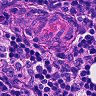
Metastatic tissue present: no